Field crop: maize
Growth stage: 2
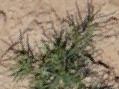
Species: salsola